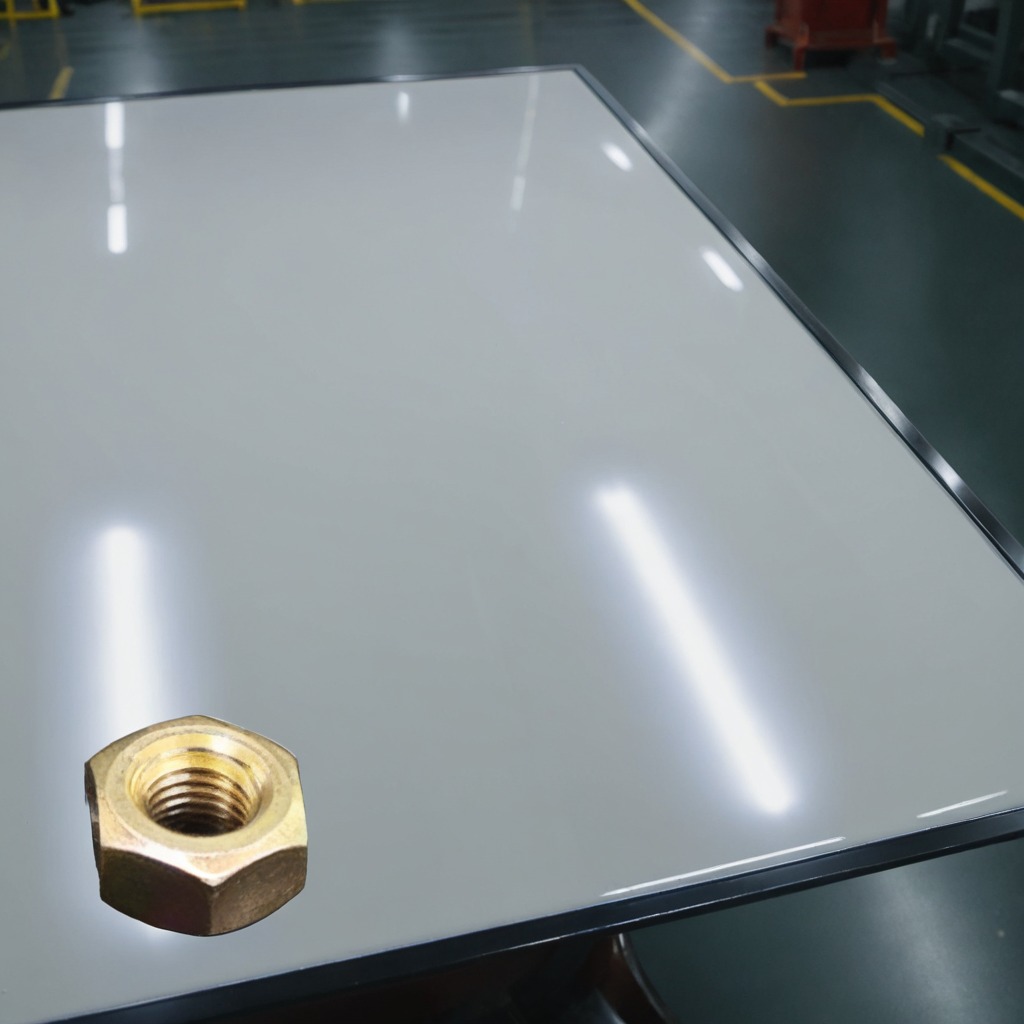
A metal nut is lying on the table in the ship maintenance bay.